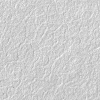
Atmospheric dust classification: not_dusty